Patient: sex M, age 74
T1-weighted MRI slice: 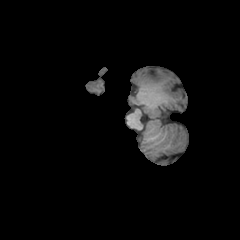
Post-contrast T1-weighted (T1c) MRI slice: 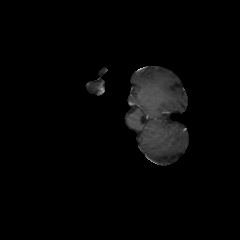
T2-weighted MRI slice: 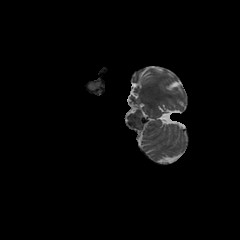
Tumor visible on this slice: no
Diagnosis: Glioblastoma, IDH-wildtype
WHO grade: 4